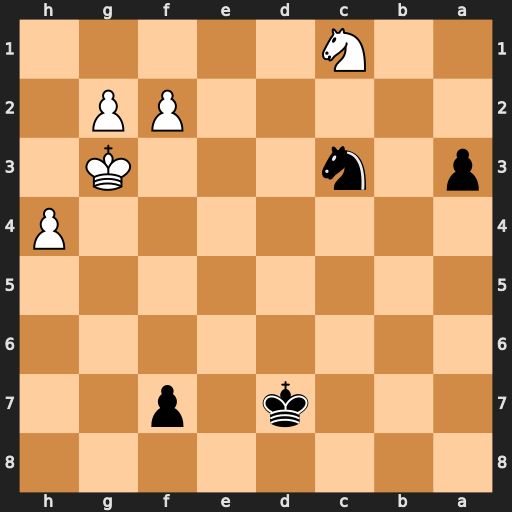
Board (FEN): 8/3k1p2/8/8/7P/p1n3K1/5PP1/2N5
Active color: b
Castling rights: -
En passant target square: -
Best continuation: Ne2+ Nxe2 a2